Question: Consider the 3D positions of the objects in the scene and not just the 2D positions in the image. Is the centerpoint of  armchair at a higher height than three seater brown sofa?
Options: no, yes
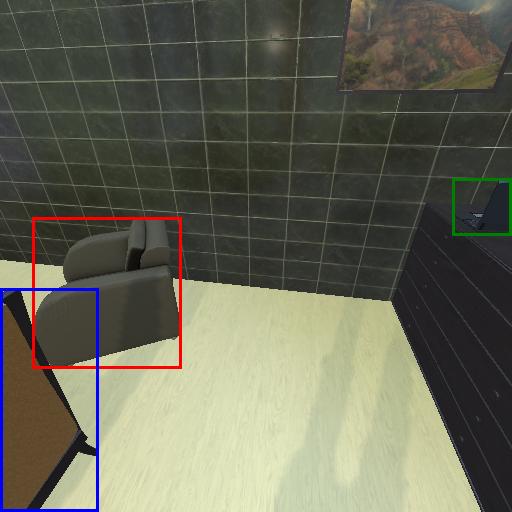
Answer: no